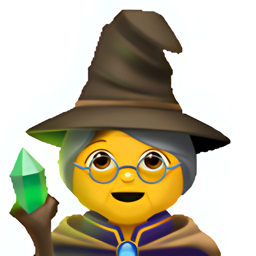
Name: woman mage
Emoji: 🧙‍♀️
Group: People & Body
Sub-group: person-fantasy